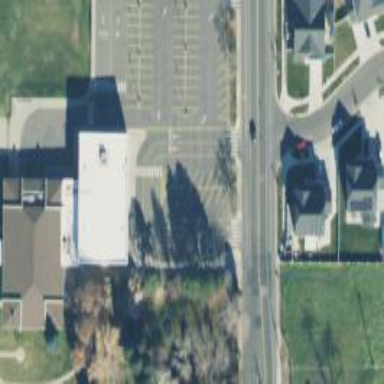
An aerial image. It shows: Marked road crossing.